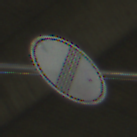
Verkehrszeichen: EndeSaemtlicherBegrenzungen
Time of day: SunriseSunset
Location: Outdoor (Suburban)
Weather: PartlyCloudy
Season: NotSpecified
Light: Natural